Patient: sex F, age 59
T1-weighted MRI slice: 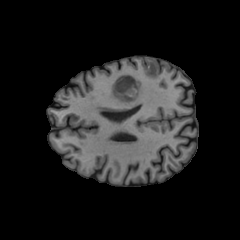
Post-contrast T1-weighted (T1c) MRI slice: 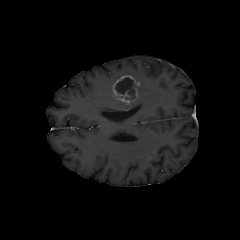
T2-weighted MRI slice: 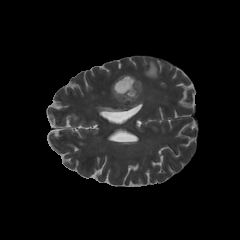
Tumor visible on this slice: yes
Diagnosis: Glioblastoma, IDH-wildtype
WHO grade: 4